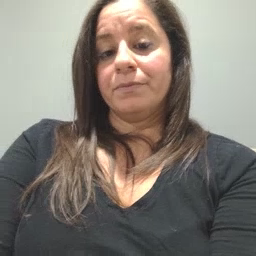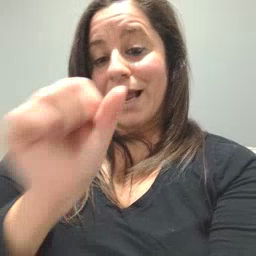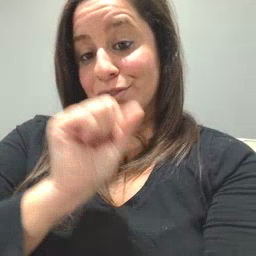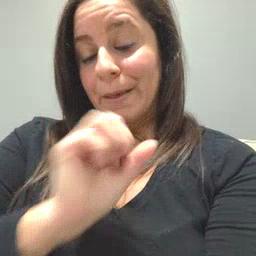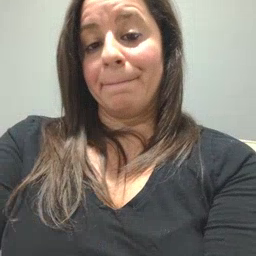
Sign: icecream